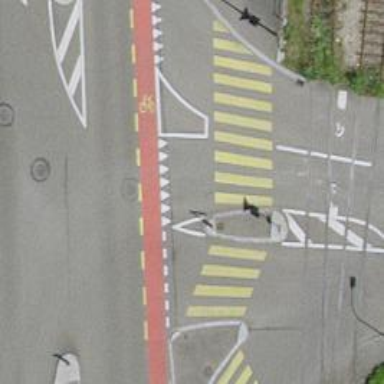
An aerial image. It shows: Uncontrolled zebra crossing on the road.